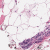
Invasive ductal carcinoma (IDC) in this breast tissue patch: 0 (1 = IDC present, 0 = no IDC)